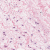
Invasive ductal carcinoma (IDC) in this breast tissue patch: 0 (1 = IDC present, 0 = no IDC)